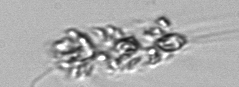
Label: Chaetoceros_didymus_TAG_external_flagellate